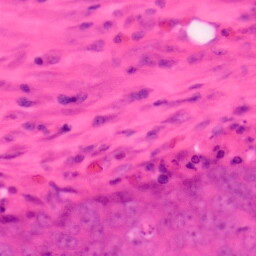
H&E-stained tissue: Colon